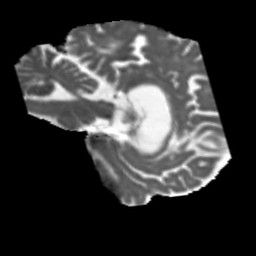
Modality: MD
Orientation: sagittal
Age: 58
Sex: male
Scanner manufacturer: siemens
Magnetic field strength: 3 T
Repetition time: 5.47 s
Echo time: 0.0854 s